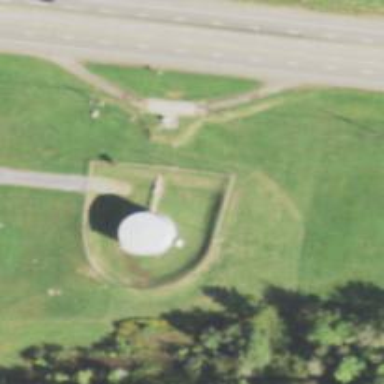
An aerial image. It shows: Water tower that is man-made.